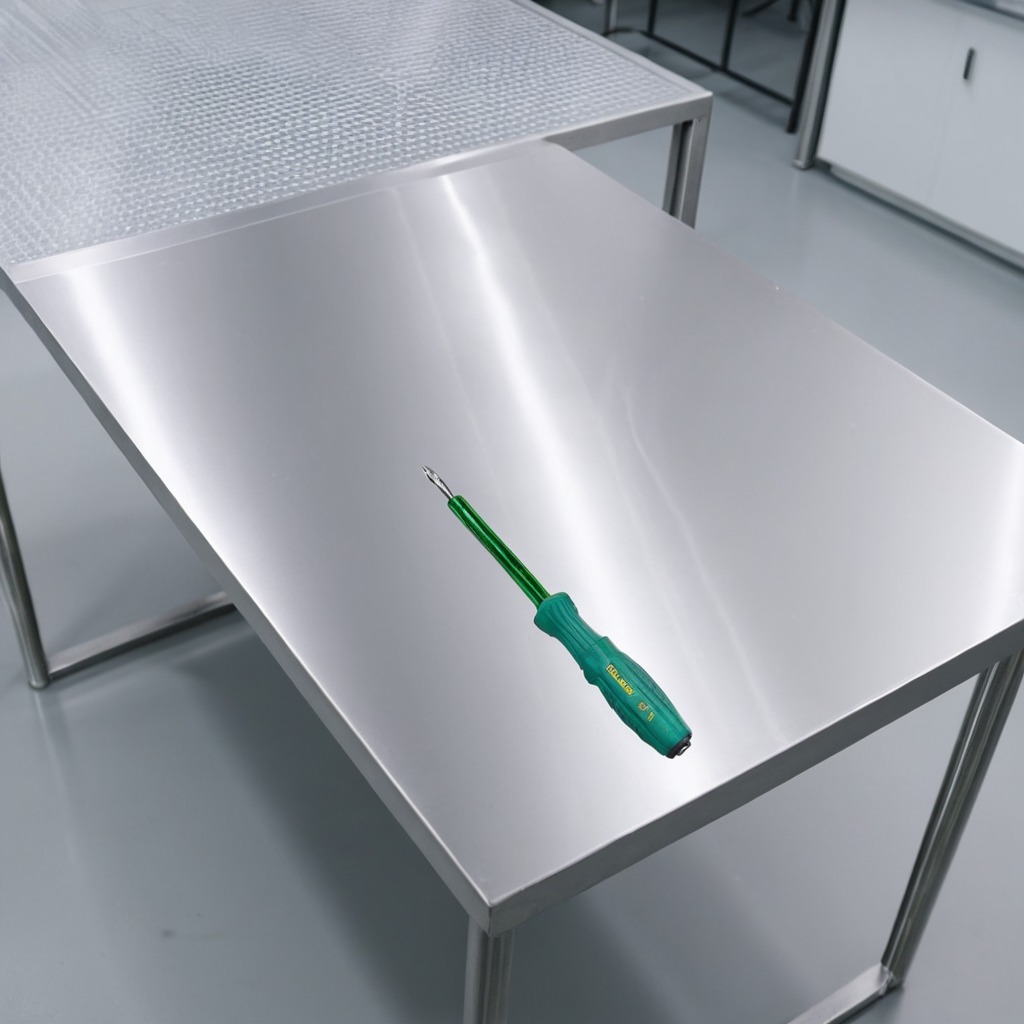
A screwdriver is lying on a stainless steel table in a high-end prototyping lab.